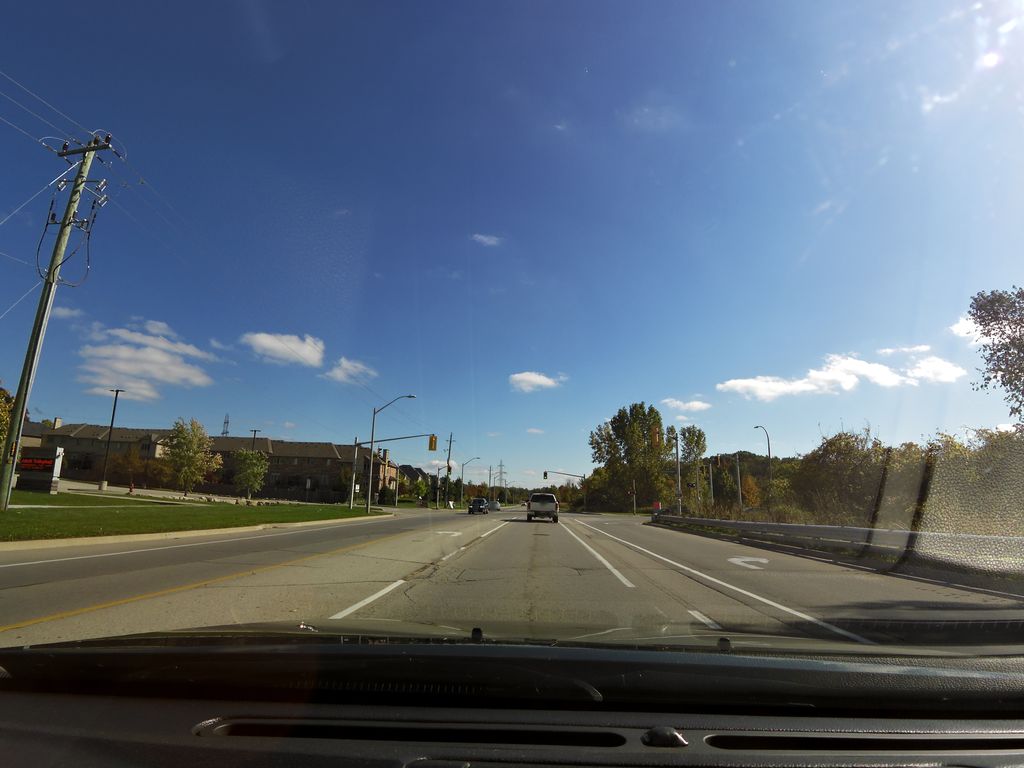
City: hamilton